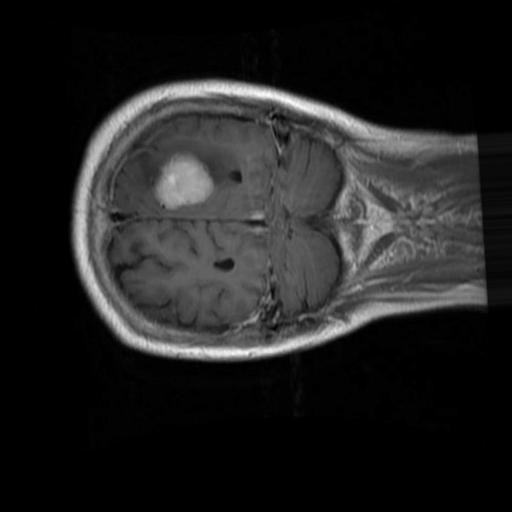
Label: brain_menin